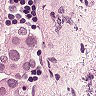
Metastatic tissue present: yes